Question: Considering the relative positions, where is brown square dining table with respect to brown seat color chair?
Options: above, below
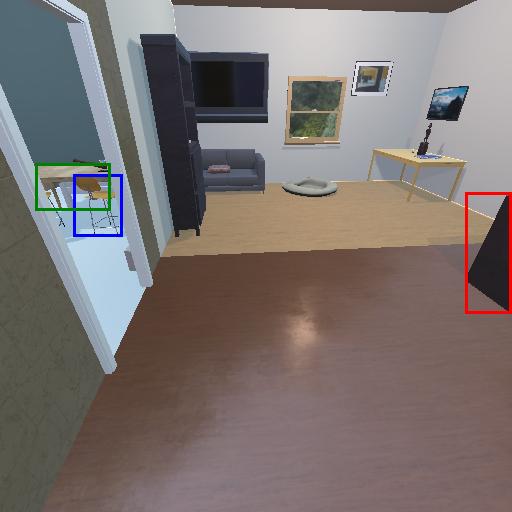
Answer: above